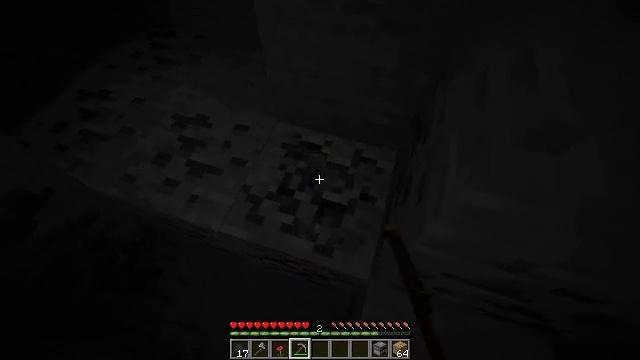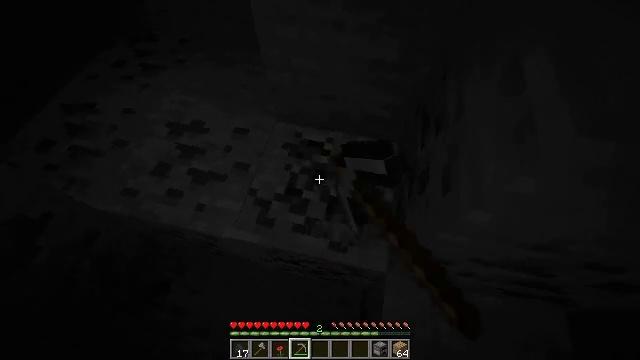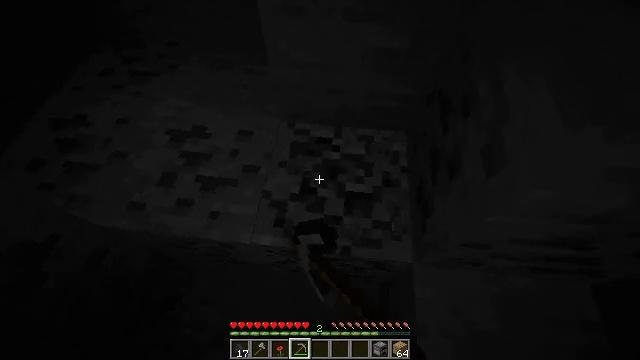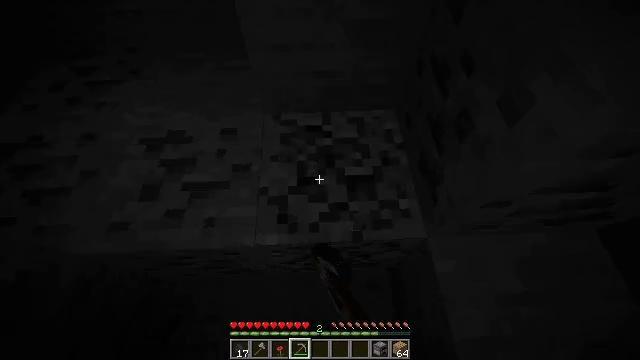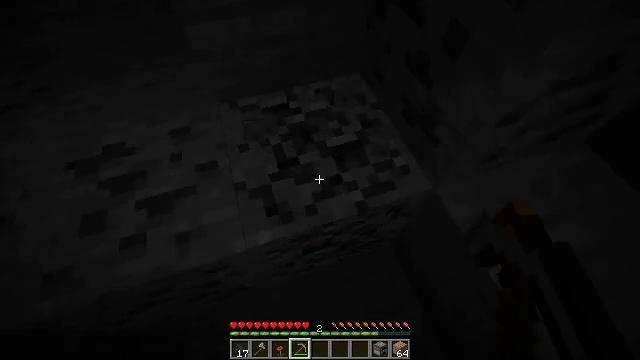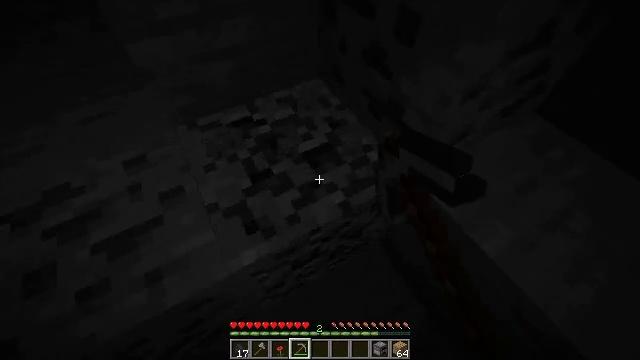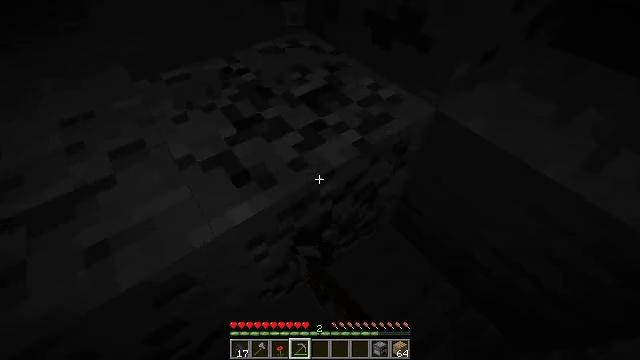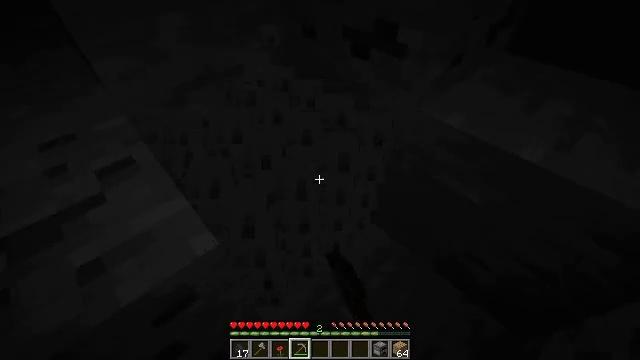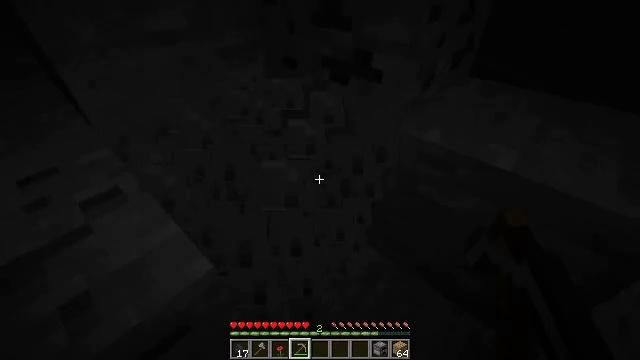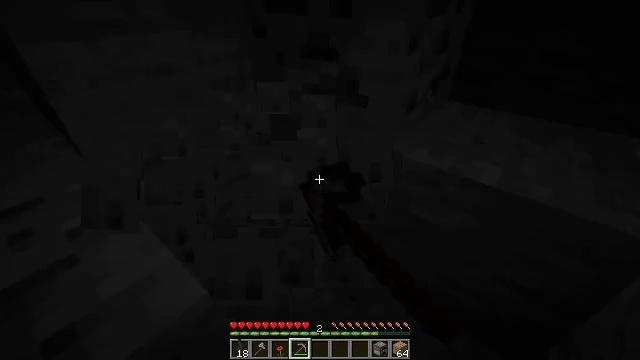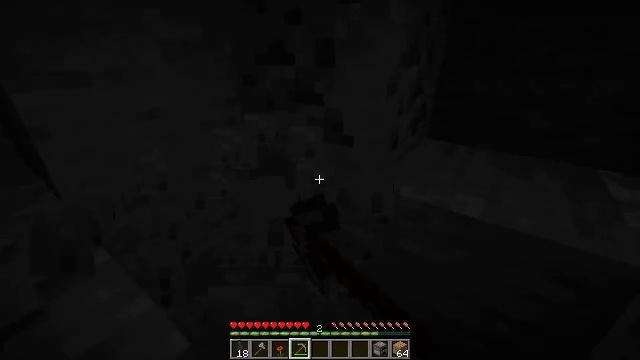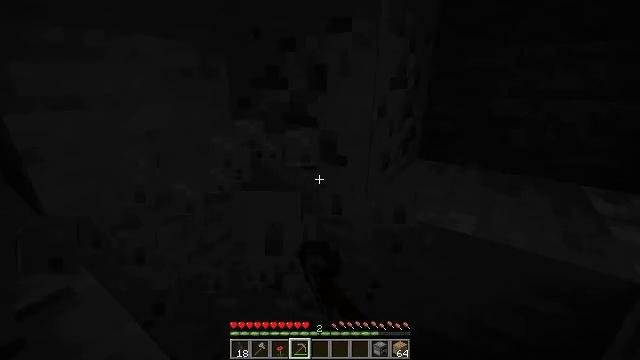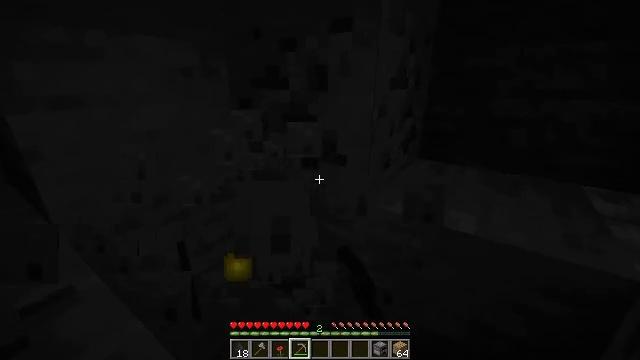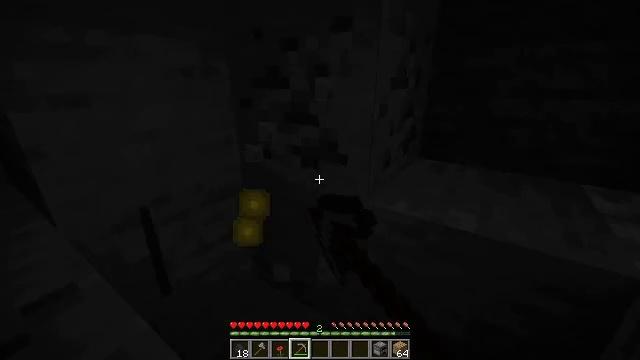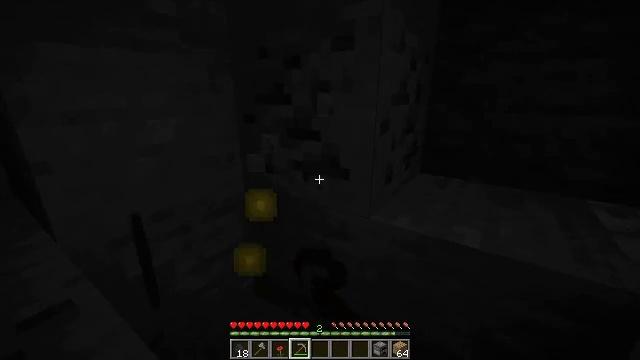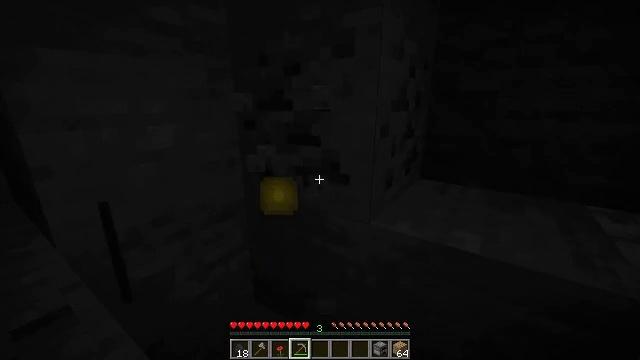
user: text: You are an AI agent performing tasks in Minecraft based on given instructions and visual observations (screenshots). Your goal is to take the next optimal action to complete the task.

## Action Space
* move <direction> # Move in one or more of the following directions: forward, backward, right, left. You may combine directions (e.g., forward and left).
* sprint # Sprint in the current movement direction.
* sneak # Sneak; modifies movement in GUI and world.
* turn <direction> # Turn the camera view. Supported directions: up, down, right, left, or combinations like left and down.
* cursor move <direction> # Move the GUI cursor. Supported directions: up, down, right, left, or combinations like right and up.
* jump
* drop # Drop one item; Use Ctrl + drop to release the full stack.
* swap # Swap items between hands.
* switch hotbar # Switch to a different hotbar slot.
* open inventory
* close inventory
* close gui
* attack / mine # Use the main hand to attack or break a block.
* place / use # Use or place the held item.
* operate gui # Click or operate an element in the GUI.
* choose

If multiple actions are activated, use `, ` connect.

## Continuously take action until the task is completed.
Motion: motion action
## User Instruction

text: Break the coal ore to collect coal.
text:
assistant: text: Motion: move left, turn right, attack / mine
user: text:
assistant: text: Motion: move left, turn right, attack / mine
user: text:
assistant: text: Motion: move left, turn right, attack / mine
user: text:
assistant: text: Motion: turn right and up, attack / mine
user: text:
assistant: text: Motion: turn right and up, attack / mine
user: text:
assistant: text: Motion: turn right and up, attack / mine
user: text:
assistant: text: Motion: turn right and up, attack / mine
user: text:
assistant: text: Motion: turn right and up, attack / mine
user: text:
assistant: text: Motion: turn right and up, attack / mine
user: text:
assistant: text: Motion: turn right and up, attack / mine
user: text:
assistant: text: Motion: turn right and up, attack / mine
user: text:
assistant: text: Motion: attack / mine
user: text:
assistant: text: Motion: attack / mine
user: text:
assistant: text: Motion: turn up, attack / mine
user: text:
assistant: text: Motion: turn up, attack / mine
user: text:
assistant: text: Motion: attack / mine
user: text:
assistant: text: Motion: attack / mine
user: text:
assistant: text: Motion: attack / mine
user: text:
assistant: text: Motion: attack / mine
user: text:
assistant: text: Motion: attack / mine
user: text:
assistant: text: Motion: attack / mine
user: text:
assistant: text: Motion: attack / mine
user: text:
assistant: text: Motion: attack / mine
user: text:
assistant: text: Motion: attack / mine
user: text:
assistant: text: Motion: attack / mine
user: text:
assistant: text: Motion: turn right, attack / mine
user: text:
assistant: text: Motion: turn right and up, attack / mine
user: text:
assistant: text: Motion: turn right and up, attack / mine
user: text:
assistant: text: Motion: turn right and up, attack / mine
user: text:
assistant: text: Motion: turn right and up, attack / mine